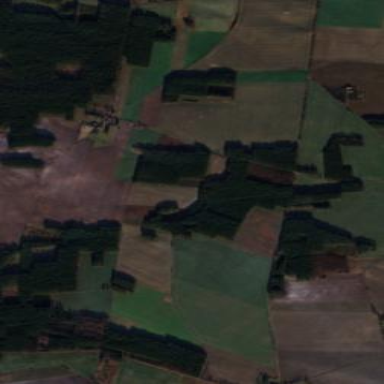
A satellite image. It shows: Picturesque farmland scene.